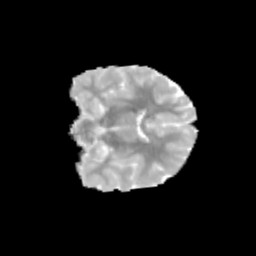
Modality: MD
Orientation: coronal
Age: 9
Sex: male
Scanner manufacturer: siemens
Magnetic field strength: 3 T
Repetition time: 3.8 s
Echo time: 0.07 s